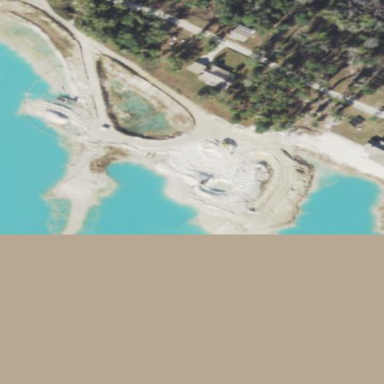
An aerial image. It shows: Quarry area with sand as the primary resource.